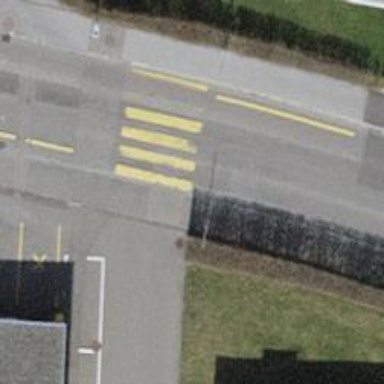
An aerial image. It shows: Marked zebra crossing with clear markings.